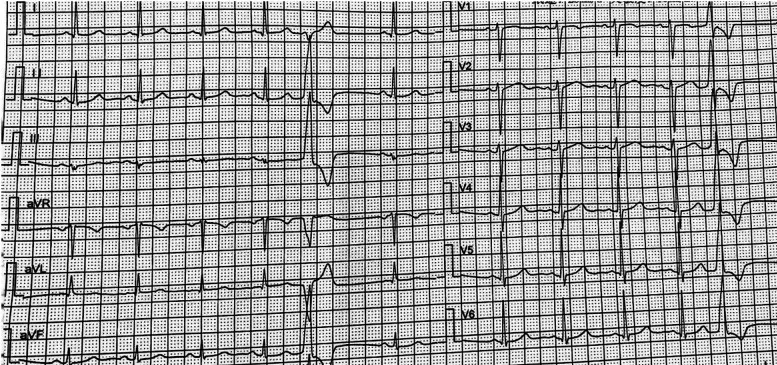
ECG showed the VPC: the QRS complex was RS type in lead V1, migrated to lead V2. The limb lead I was rS type of QRS complex, and R type was showed in II, III, and avF limb leads, which was considered that the VPC may originate from the left coronary sinus.
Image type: electrography (ekg)